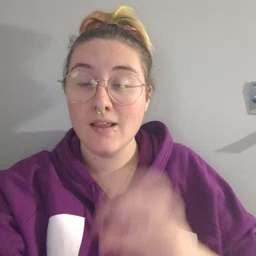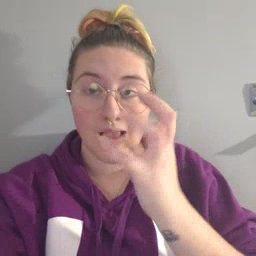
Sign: clown